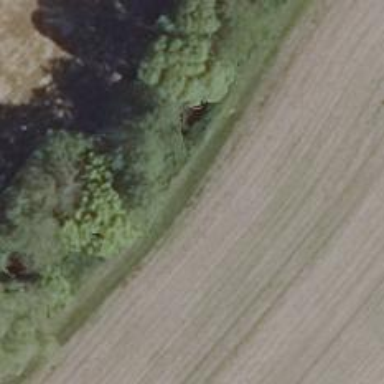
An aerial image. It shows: Grassy path with excellent trail visibility.